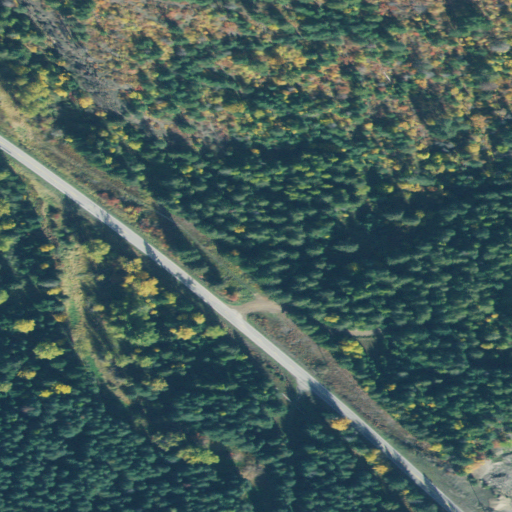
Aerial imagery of valley in Idaho named McQuade Gulch containing evergreen forest, woody wetlands, open development, shrub, low intensity development, deciduous forest, barren land, and medium intensity development